Question: In this simplified example I have 4 circles, each with varying border-width and I am trying to maintain equal line height in each to keep them horizontally aligned.
However the border width seems to effect the line height (despite being technically outside the box?)
Is there anyway to solve this without manually adjusting each line-height?
'''
width: 50px;
height: 50px;
border-radius: 50px;
border: 1px solid #1daeec;
line-height: 50px;
'''

Example: <URL>
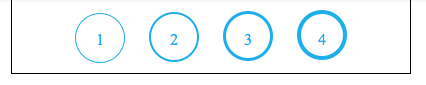
Answer: You can remove the line-height, use 'display:table-cell' instead, and add 'vertical-align:middle;' to your stat class.
<URL>
'''
.stat {
display: table-cell;
width: 50px;
height: 50px;
border-radius: 50px;
border: 1px solid #1daeec;
text-align: center;
margin: 10px;
font-size: 16px;
color: #1daeec;
text-transform: uppercase;
vertical-align:middle;
}
'''